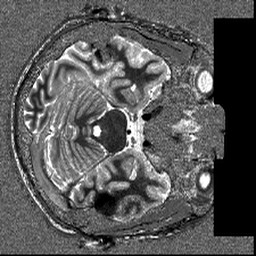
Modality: T1map
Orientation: axial
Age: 25
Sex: male